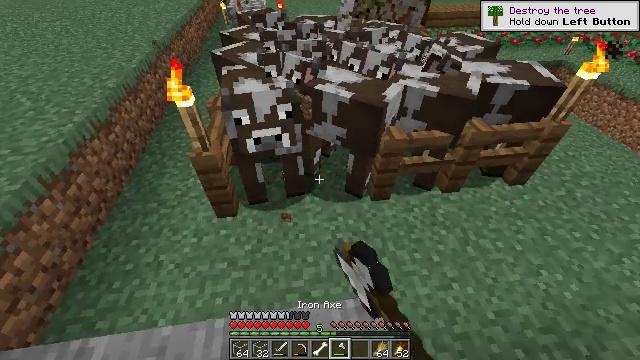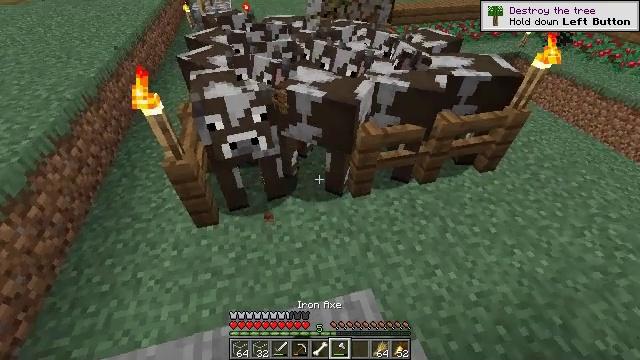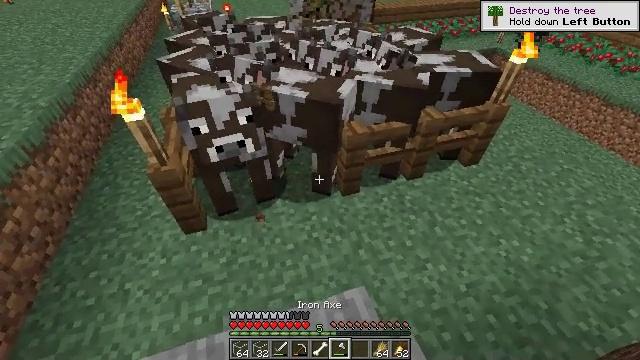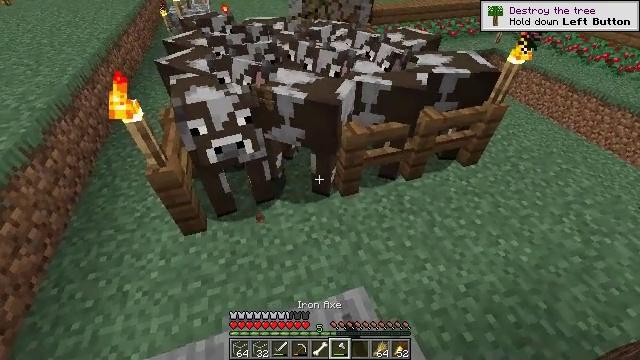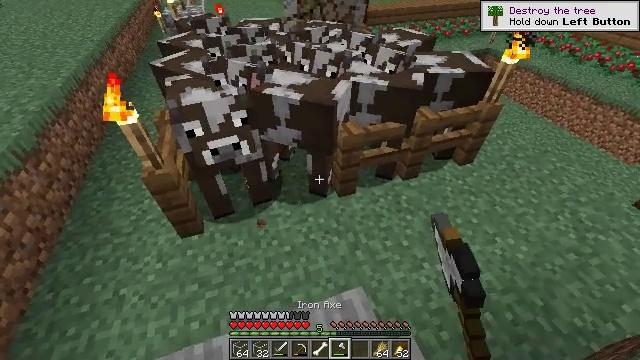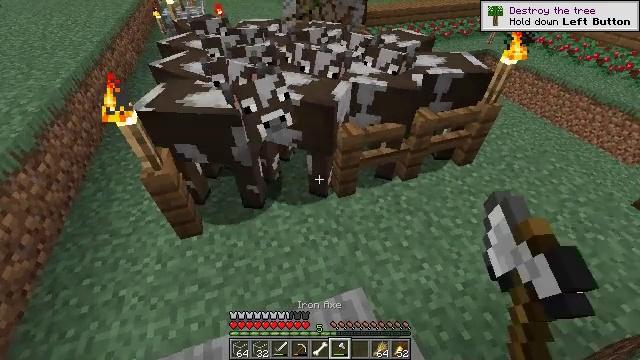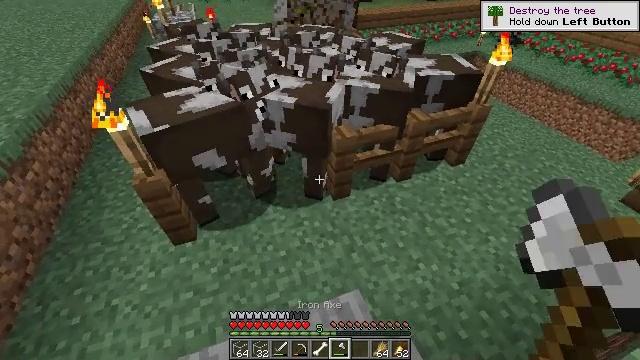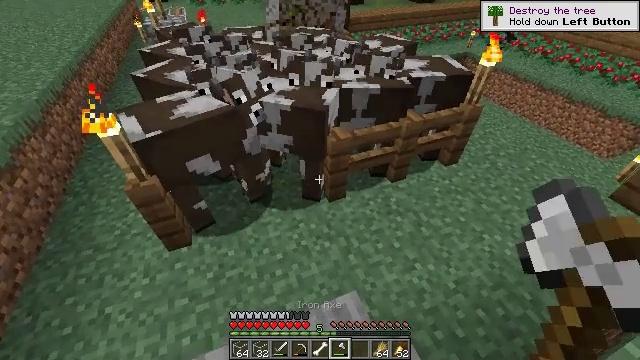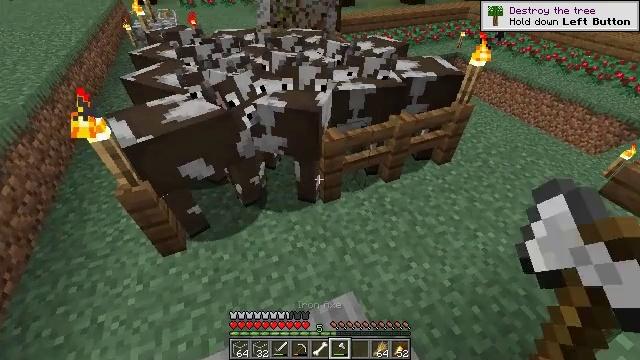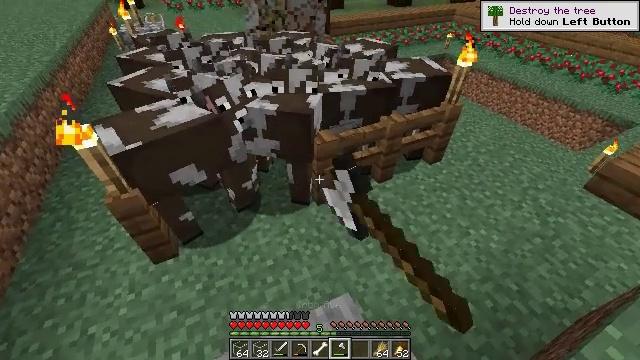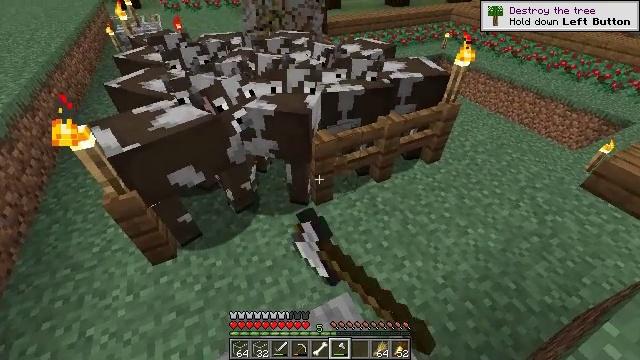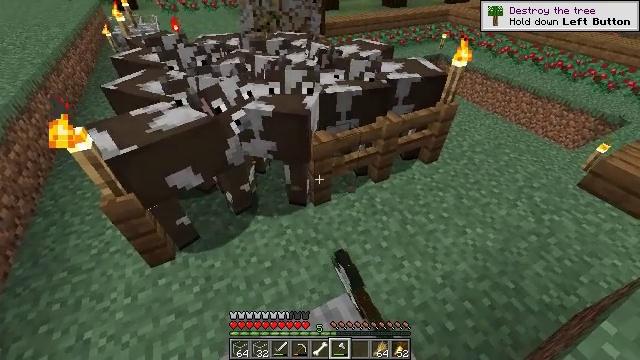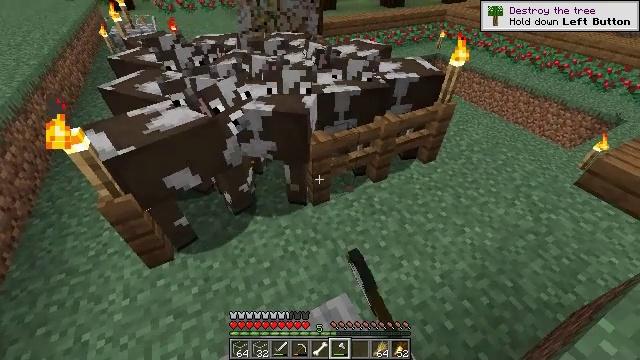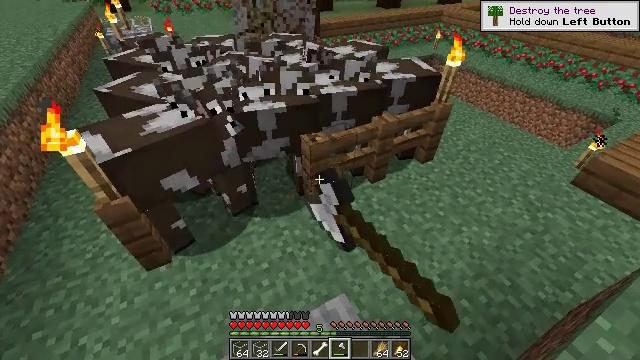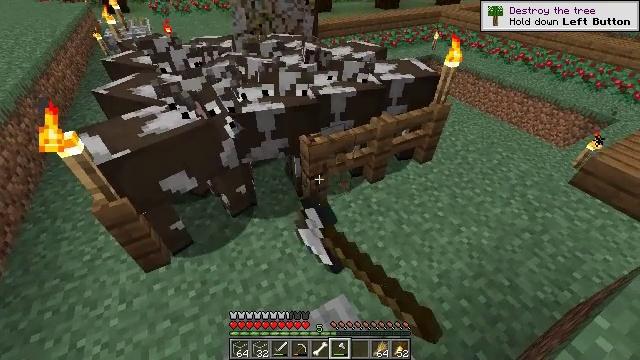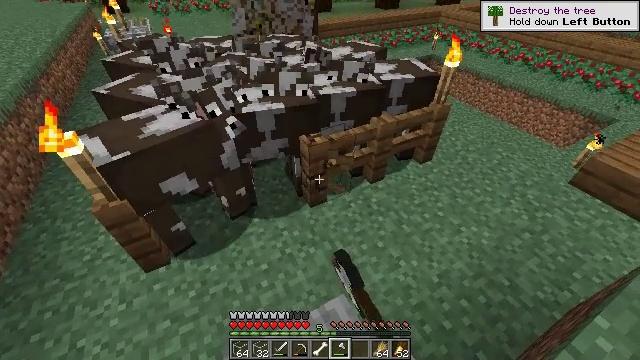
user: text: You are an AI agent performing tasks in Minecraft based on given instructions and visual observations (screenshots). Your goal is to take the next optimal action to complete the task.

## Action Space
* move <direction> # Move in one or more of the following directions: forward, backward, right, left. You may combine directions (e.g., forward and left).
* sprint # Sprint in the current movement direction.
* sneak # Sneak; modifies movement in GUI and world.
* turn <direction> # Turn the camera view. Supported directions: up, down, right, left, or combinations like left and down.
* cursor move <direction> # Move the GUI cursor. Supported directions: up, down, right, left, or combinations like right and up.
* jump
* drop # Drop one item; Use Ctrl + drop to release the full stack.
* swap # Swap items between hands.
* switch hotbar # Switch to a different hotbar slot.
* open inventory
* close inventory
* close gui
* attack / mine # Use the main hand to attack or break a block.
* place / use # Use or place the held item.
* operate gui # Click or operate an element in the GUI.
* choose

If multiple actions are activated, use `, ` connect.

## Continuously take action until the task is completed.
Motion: motion action
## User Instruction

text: Break the spruce fence to collect it.
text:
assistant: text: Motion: turn right, attack / mine
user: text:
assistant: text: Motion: turn right, attack / mine
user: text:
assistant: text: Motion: attack / mine
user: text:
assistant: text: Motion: attack / mine
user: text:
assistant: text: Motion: attack / mine
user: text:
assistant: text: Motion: turn right, attack / mine
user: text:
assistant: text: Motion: turn right, attack / mine
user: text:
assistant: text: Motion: turn right, attack / mine
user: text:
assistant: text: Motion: turn right, attack / mine
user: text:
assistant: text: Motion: attack / mine
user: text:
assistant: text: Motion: attack / mine
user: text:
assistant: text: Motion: attack / mine
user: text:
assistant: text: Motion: attack / mine
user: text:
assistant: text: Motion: attack / mine
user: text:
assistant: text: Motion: attack / mine
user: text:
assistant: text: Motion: attack / mine
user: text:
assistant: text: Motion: attack / mine
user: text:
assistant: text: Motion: attack / mine
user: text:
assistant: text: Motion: attack / mine
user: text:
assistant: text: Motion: attack / mine
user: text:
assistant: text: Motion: attack / mine
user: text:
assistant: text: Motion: attack / mine
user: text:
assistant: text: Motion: attack / mine
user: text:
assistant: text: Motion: attack / mine
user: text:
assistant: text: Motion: attack / mine
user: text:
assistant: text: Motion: attack / mine
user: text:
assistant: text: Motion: no_op